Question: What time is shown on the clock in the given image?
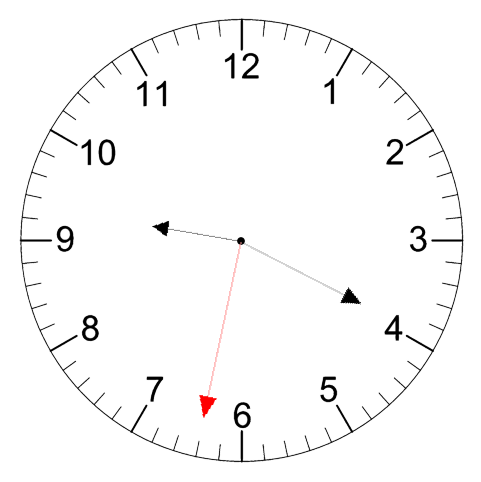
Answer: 09:19:32